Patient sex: M
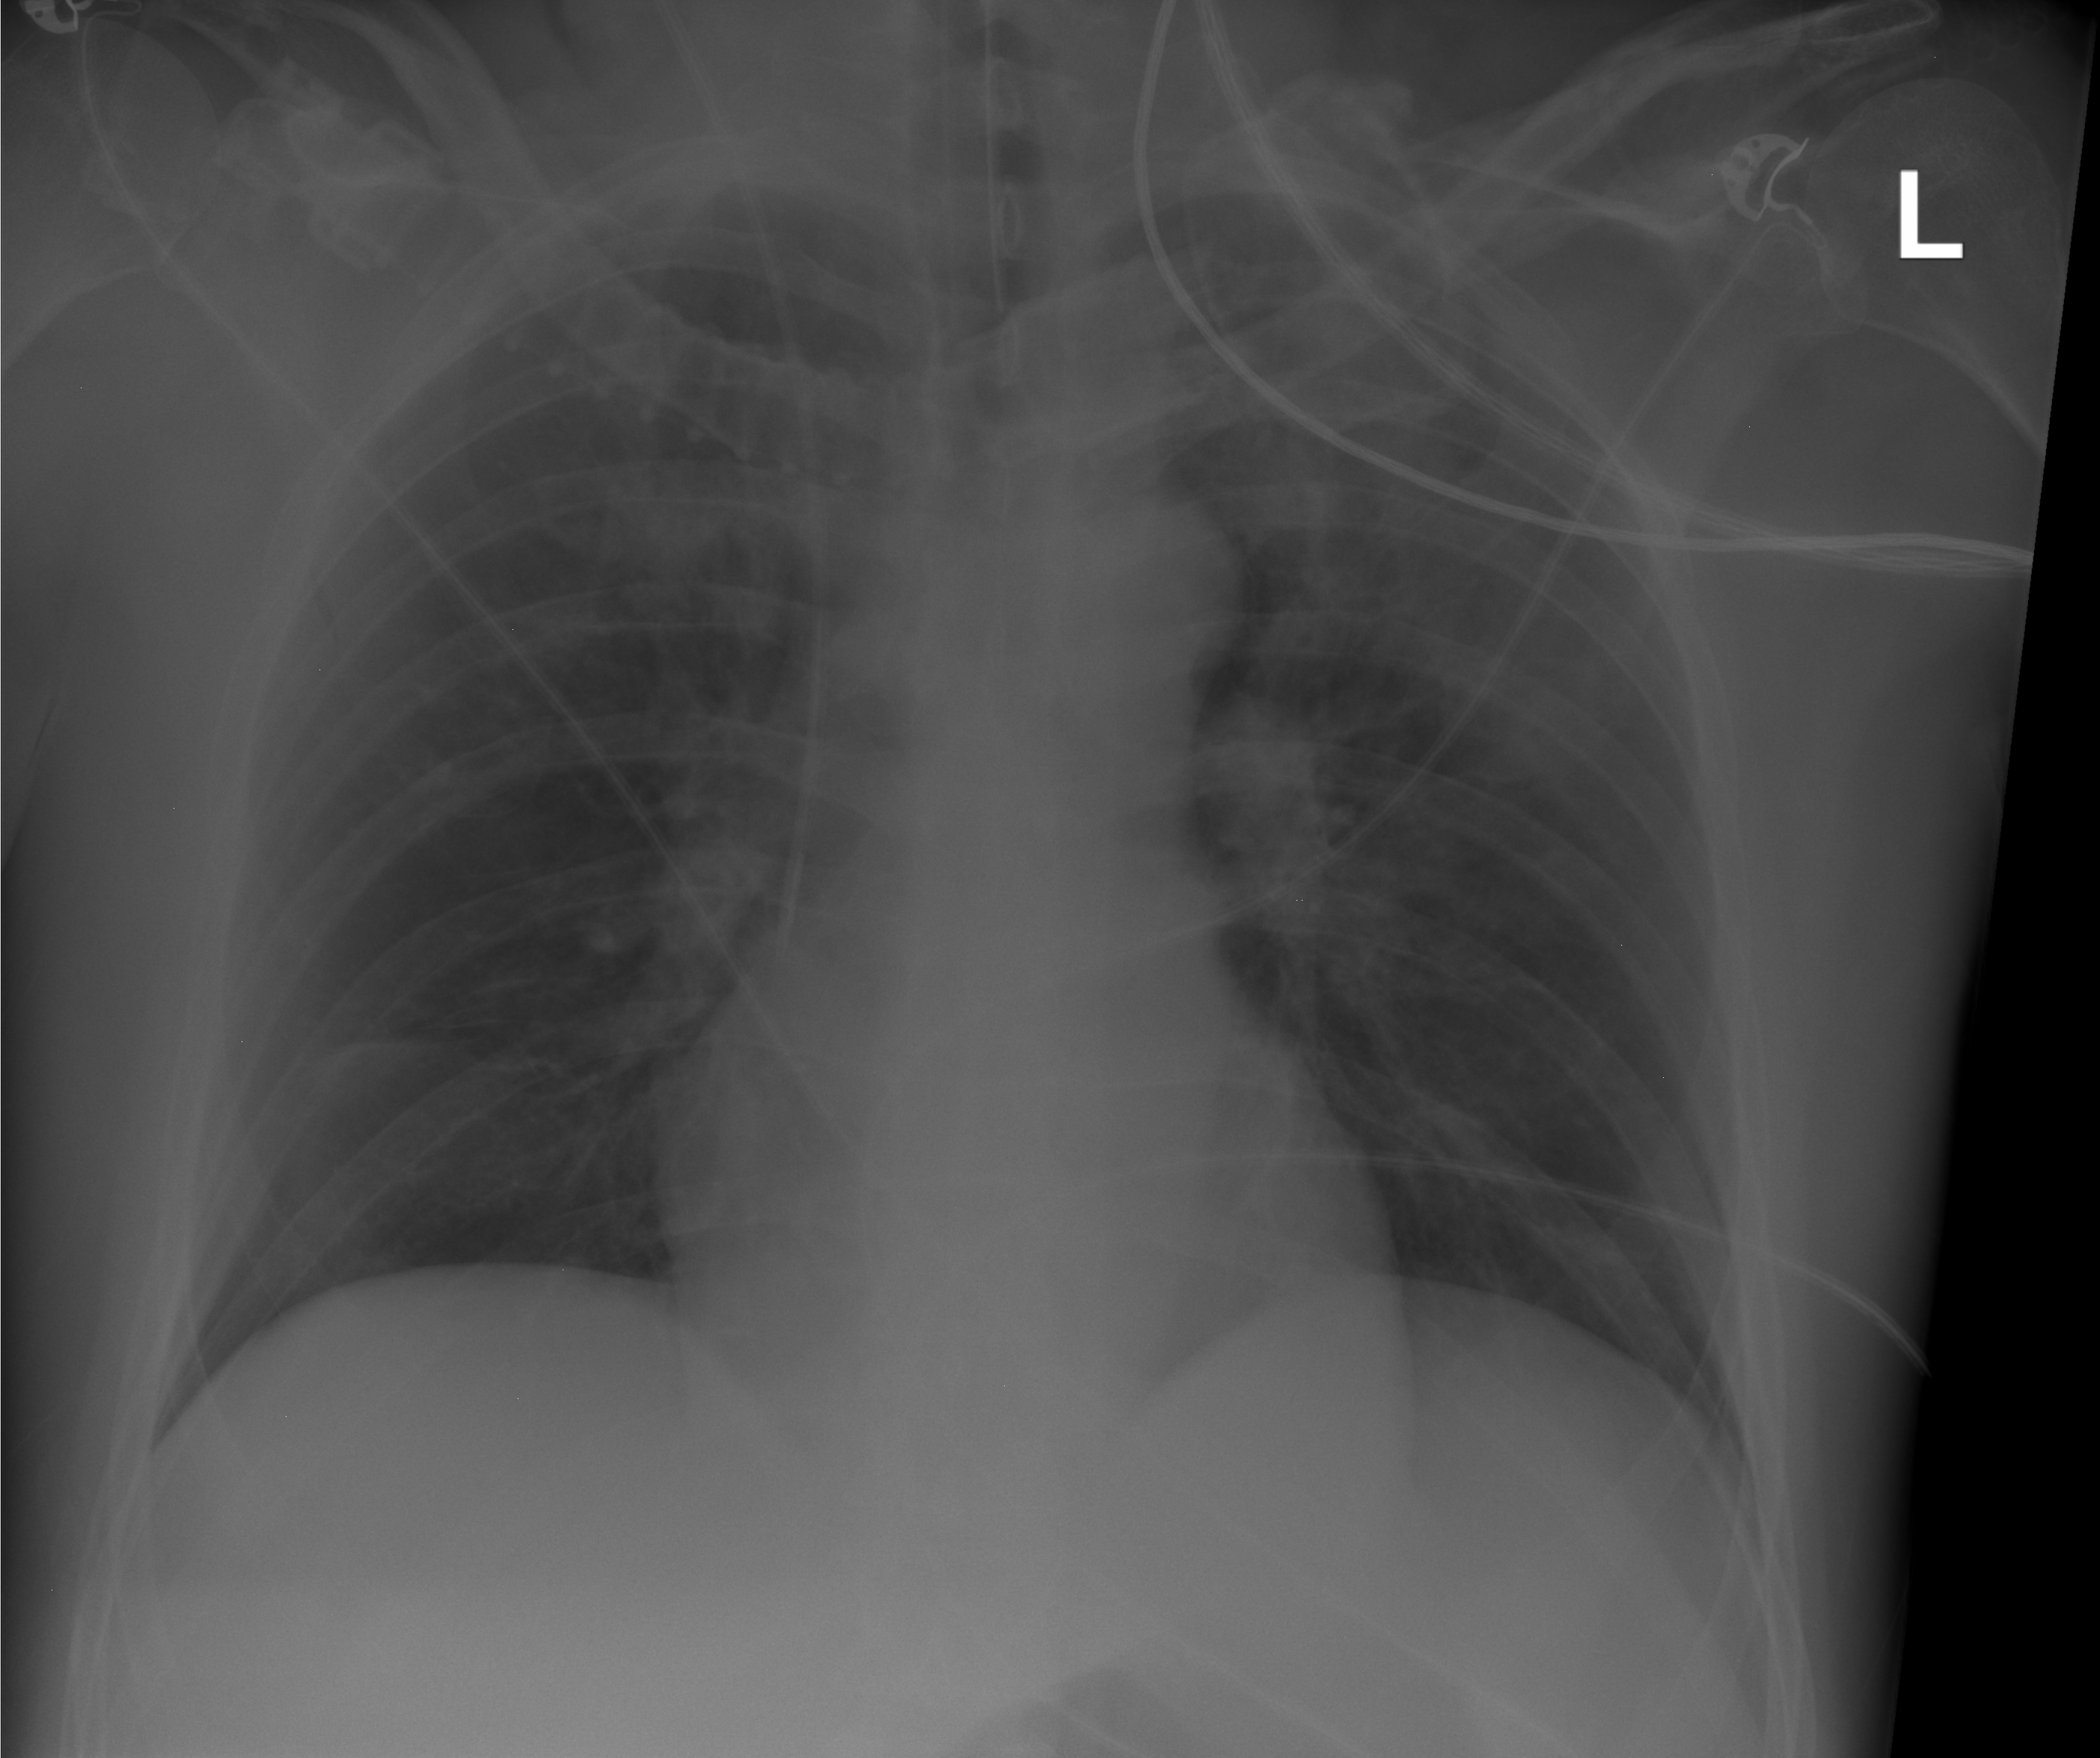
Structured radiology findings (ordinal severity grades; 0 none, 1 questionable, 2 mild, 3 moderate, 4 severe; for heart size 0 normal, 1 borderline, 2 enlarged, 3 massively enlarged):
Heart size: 0
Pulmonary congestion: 0
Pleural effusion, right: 0
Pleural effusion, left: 0
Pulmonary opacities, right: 1
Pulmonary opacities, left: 0
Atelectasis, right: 2
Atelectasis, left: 0